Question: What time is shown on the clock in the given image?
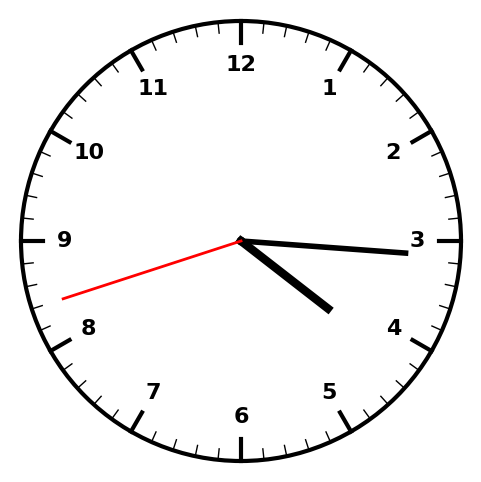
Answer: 04:15:42